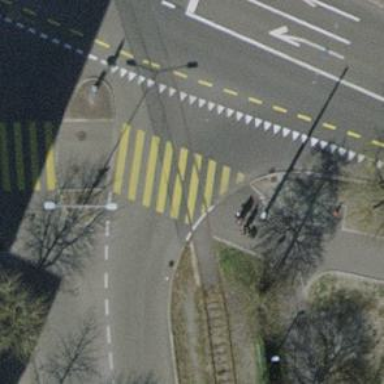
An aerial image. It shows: Crossing for the railway.